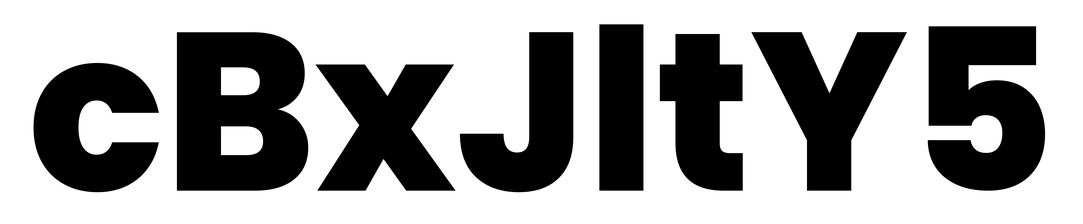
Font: Poppins-ExtraBold